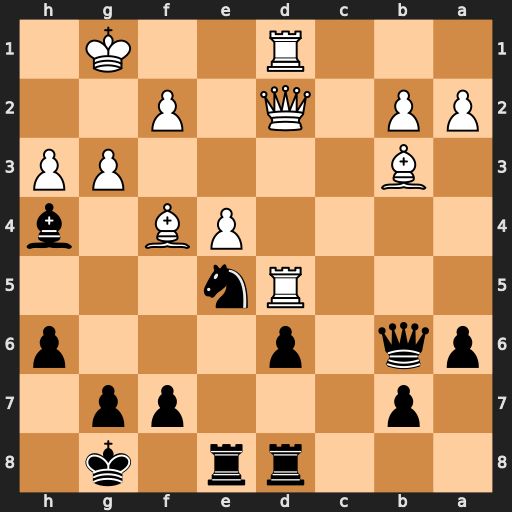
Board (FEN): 3rr1k1/1p3pp1/pq1p3p/3Rn3/4PB1b/1B4PP/PP1Q1P2/3R2K1
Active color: b
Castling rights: -
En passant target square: -
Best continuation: Nf3+ Kg2 Nxd2